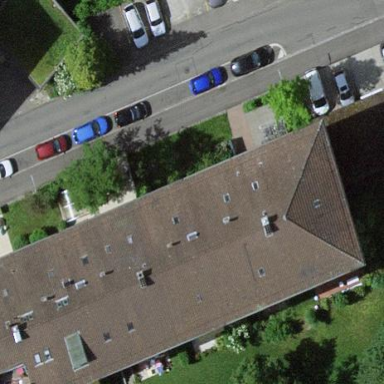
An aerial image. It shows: Group of garages.